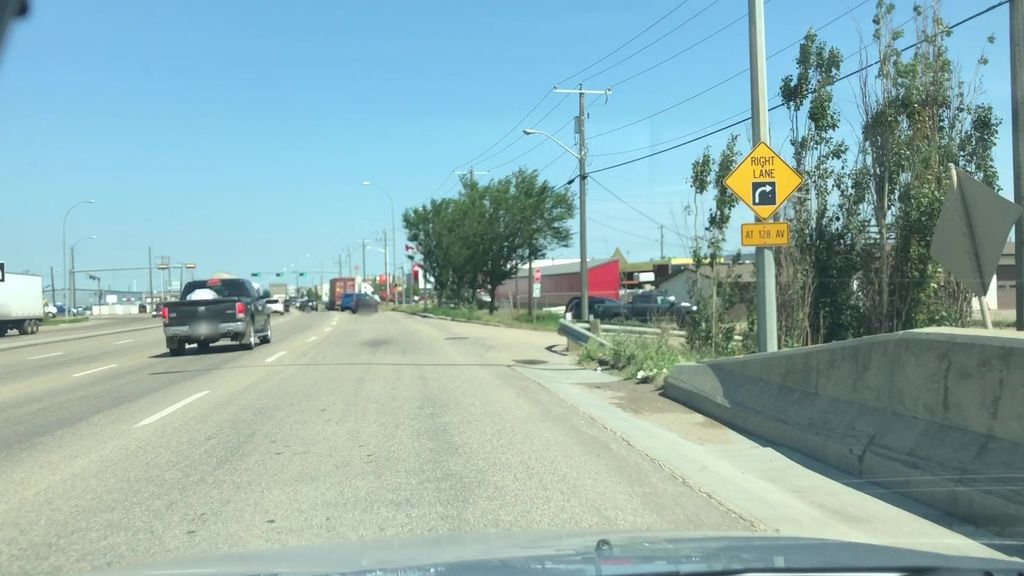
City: edmonton